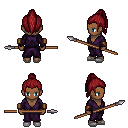
a pixel art fantasy rpg character, female body template, human, dark skin, purple robe, metal pants, brunette long topknot hairstyle, leather bracers, white slippers, spear, four views (front, back, left, right), 2x2 character sprite sheet, small pixel art, hard edges, no anti-aliasing